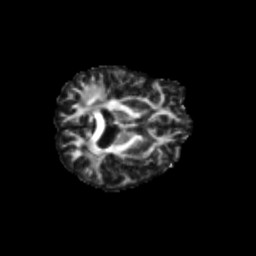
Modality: FA
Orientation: axial
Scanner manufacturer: siemens
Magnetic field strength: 3 T
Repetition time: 9.2 s
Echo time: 0.084 s